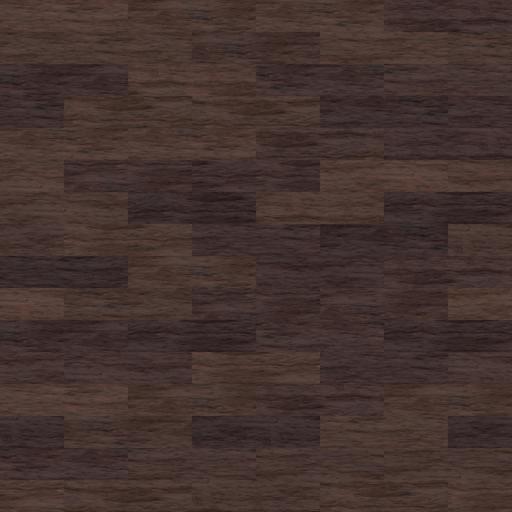
Tags: clean dark floor flooring parquet smooth wood wooden